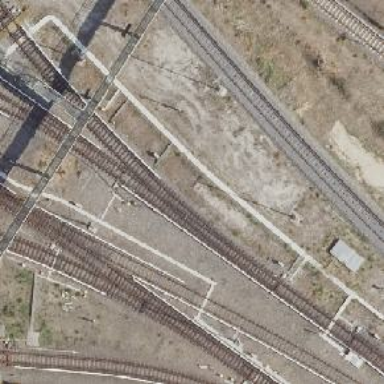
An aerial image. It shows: Yard serving as bottom electrified rail for trains.